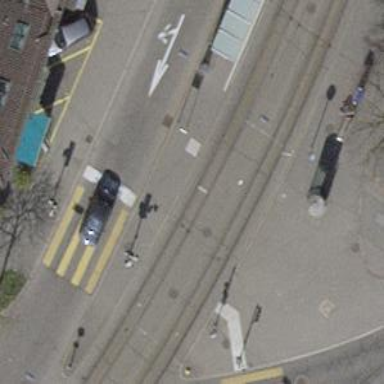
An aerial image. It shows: Tram stop with public transport connection.